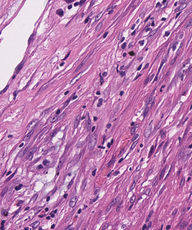
Tumor epithelial tissue: no
Tumor-associated stroma tissue: yes
Normal tissue: no